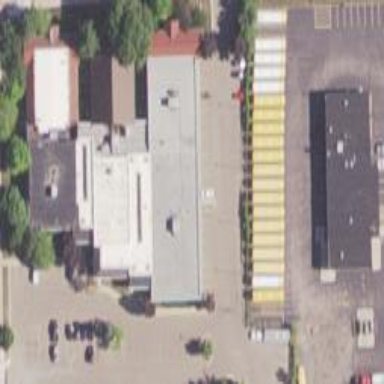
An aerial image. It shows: Office building with flat roof.